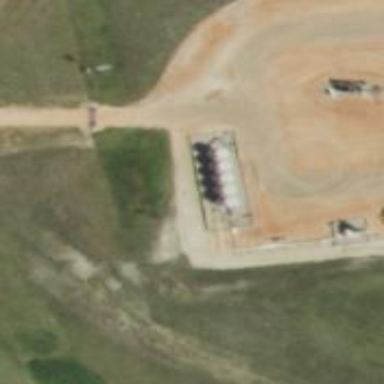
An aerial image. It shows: Storage tank with man-made structure.